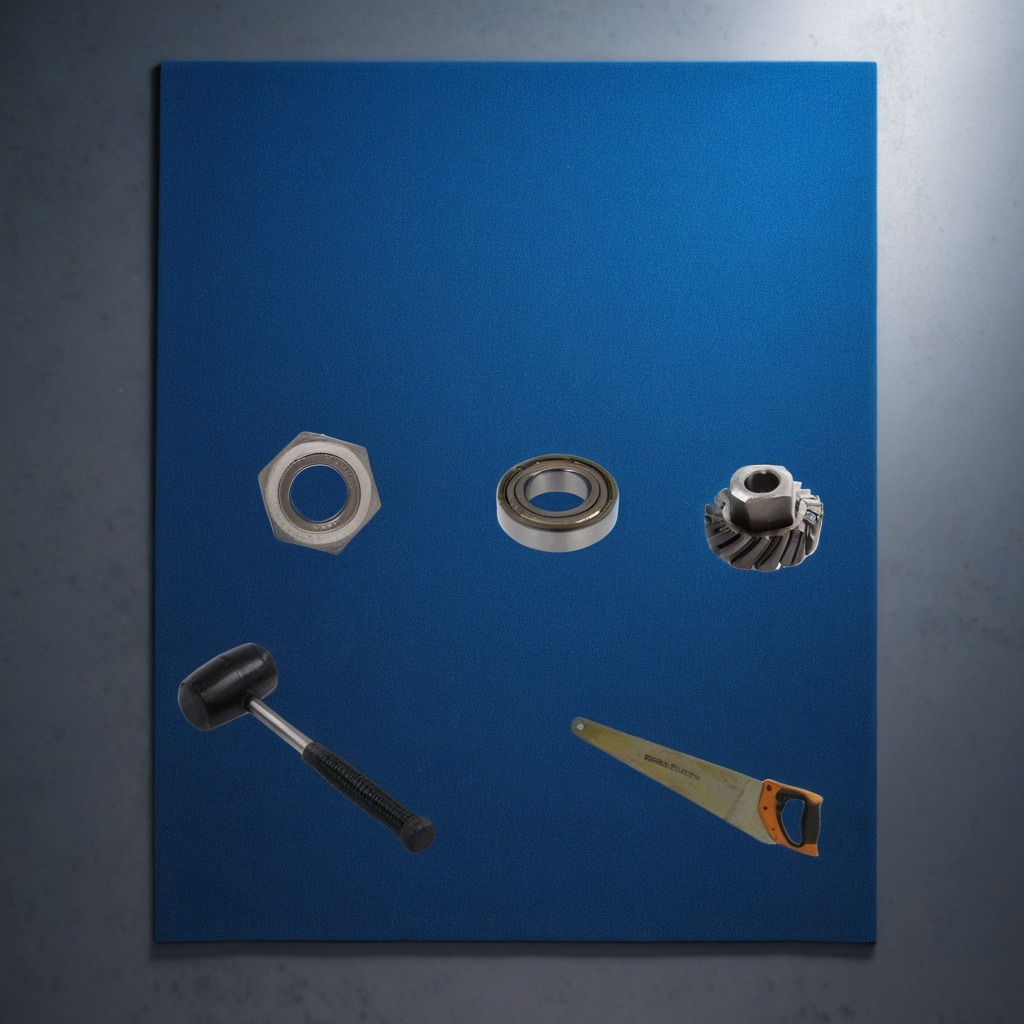
A metal ball bearing, a steel gear with teeth, a hammer, a handheld metal saw, and a metal nut are lying on the clean granite tabletop covered with a blue rubber mat inside a workshop under bright overhead lighting crisp shadows high clarity worn but beneath the mat.